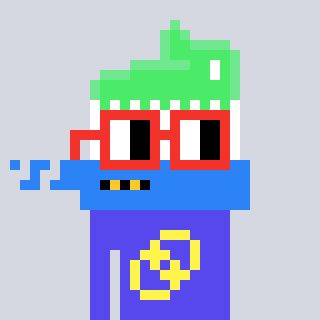
a pixel art character with square red glasses, a toothbrush-shaped head and a computerblue-colored body on a cool background